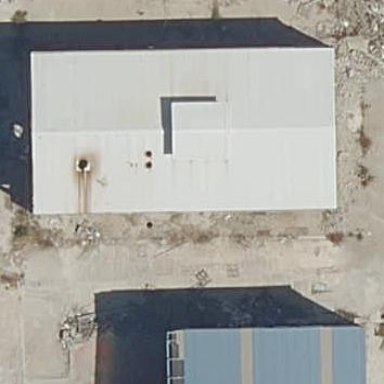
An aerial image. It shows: Industrial building.